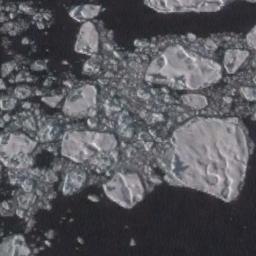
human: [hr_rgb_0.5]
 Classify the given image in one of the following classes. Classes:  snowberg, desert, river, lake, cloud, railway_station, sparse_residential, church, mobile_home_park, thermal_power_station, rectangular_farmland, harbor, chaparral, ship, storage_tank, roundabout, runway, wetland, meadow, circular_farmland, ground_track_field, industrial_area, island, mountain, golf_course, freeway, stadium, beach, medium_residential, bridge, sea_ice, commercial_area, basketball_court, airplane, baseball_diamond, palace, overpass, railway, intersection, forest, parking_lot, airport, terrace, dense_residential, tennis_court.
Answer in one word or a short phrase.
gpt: sea_ice